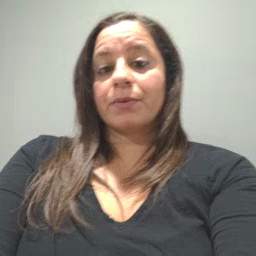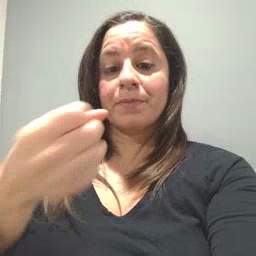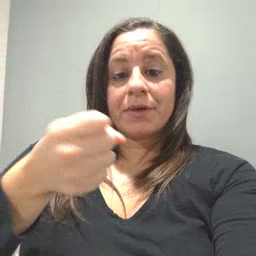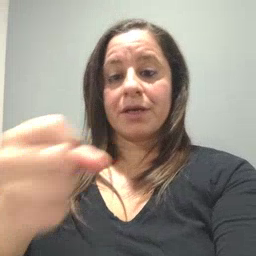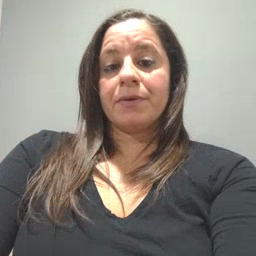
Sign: make